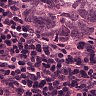
Metastatic tissue present: yes